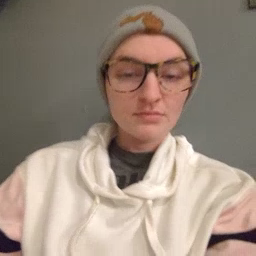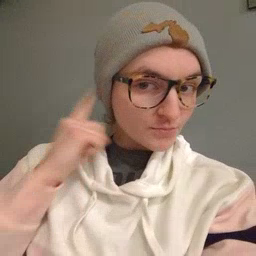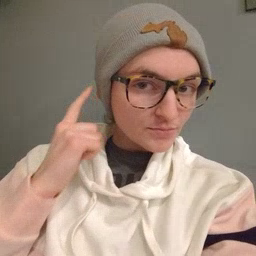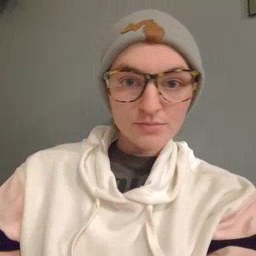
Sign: ear